Question: I have two copies of data, here represents my volumes and represent my issues. I have to compare with and find all the elements which are missing in ( will always be a superset and can be equal or will always be a subset).
Now, I have to get the missing volume and the issue in COPY2.
Such that from the following figure(scenario) I get the result as : -

## Missing files - 1-C, 1-D, 2-C, 2-C, 3-A, 3-B, 4,E.
Question-
1. What data structure should I use to store the above values (volume and issue) in java?
2. How should I implement this scenario in java in the most efficient manner to find the difference between these 2 copies?
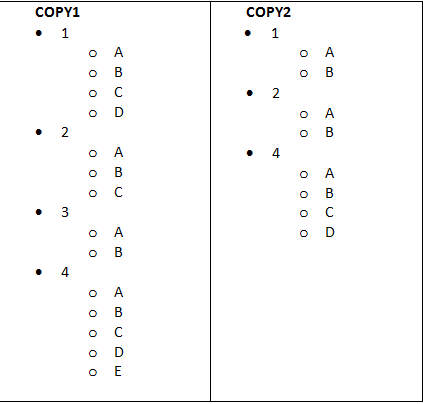
Answer: I suggest a flat 'HashSet<VolumeIssue>'. Each 'VolumeIssue' instance corresponds to one categorized issue, such as '1-C'.
In that case all you will need to find the difference is a call
'''
copy1.removeAll(copy2);
'''
What is left in 'copy1' are all the issues present in 'copy1' and missing from 'copy2'.
Note that your 'VolumeIssue' class must properly implement 'equals' and 'hashCode' for this to work.